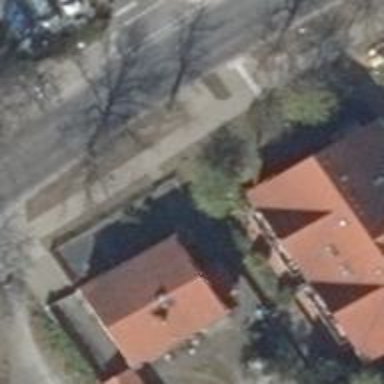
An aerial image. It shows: Footway.